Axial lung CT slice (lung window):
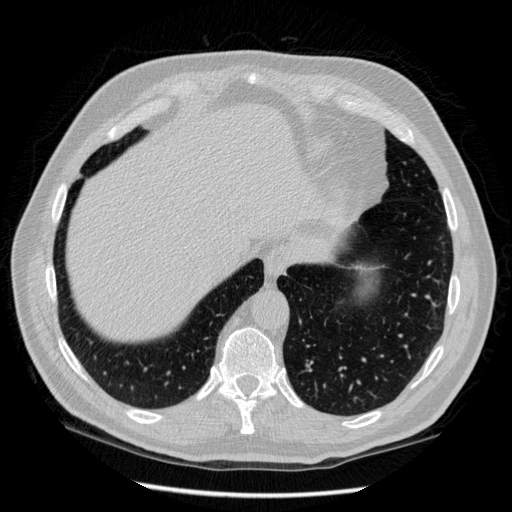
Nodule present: yes
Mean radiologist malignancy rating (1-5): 2.5